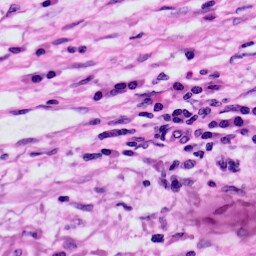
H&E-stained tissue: Skin